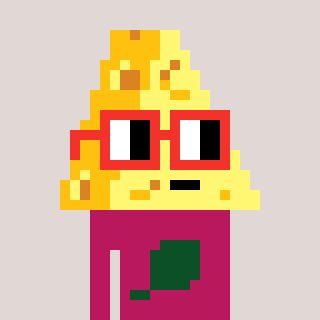
a pixel art character with square red glasses, a cheese-shaped head and a darkpink-colored body on a warm background